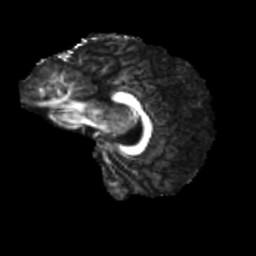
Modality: FA
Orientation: sagittal
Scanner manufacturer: siemens
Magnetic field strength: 3 T
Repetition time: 4 s
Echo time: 0.0594 s